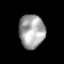
Tissue: lung
Cell type: Epithelial cells
Senescence score: 0.2227
Nuclear area (px): 839
Mean DAPI intensity: 165.291